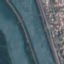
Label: River